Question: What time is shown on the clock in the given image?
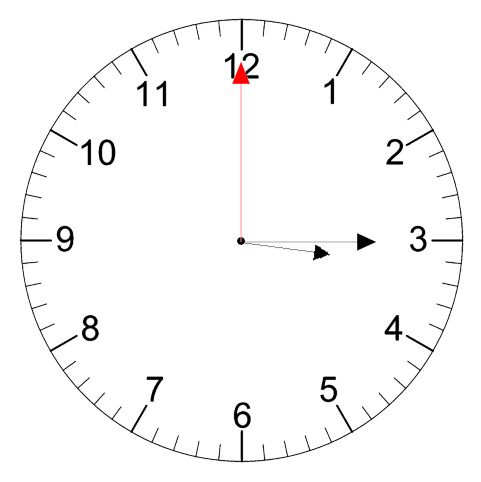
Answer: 03:15:00